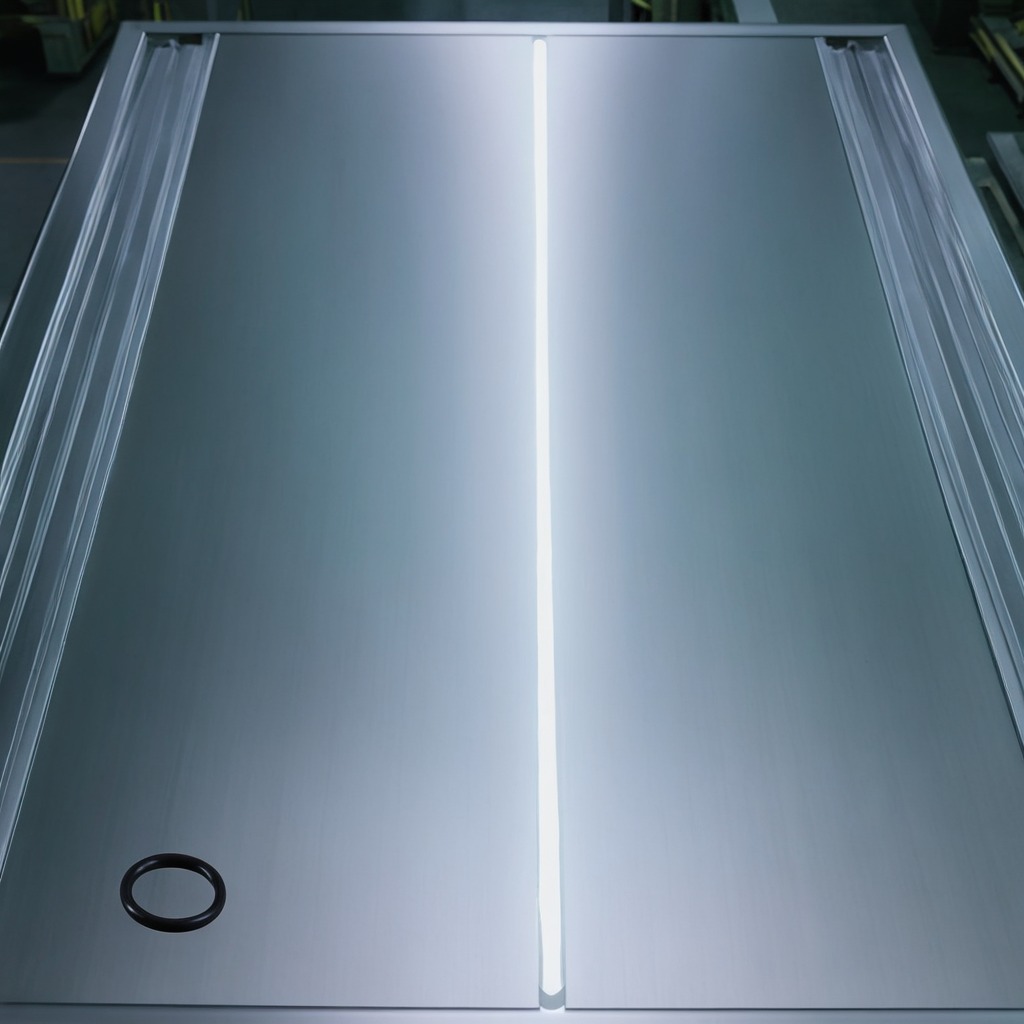
A rubber O-ring is lying on a metal table in a machine shop under fluorescent lights.